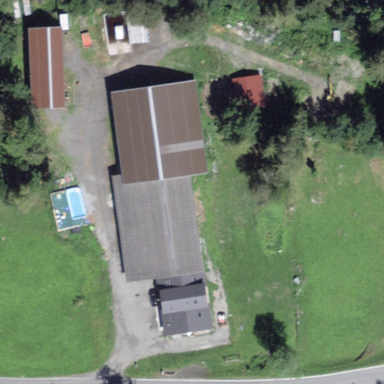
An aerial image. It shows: Farmyard area.